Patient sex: M
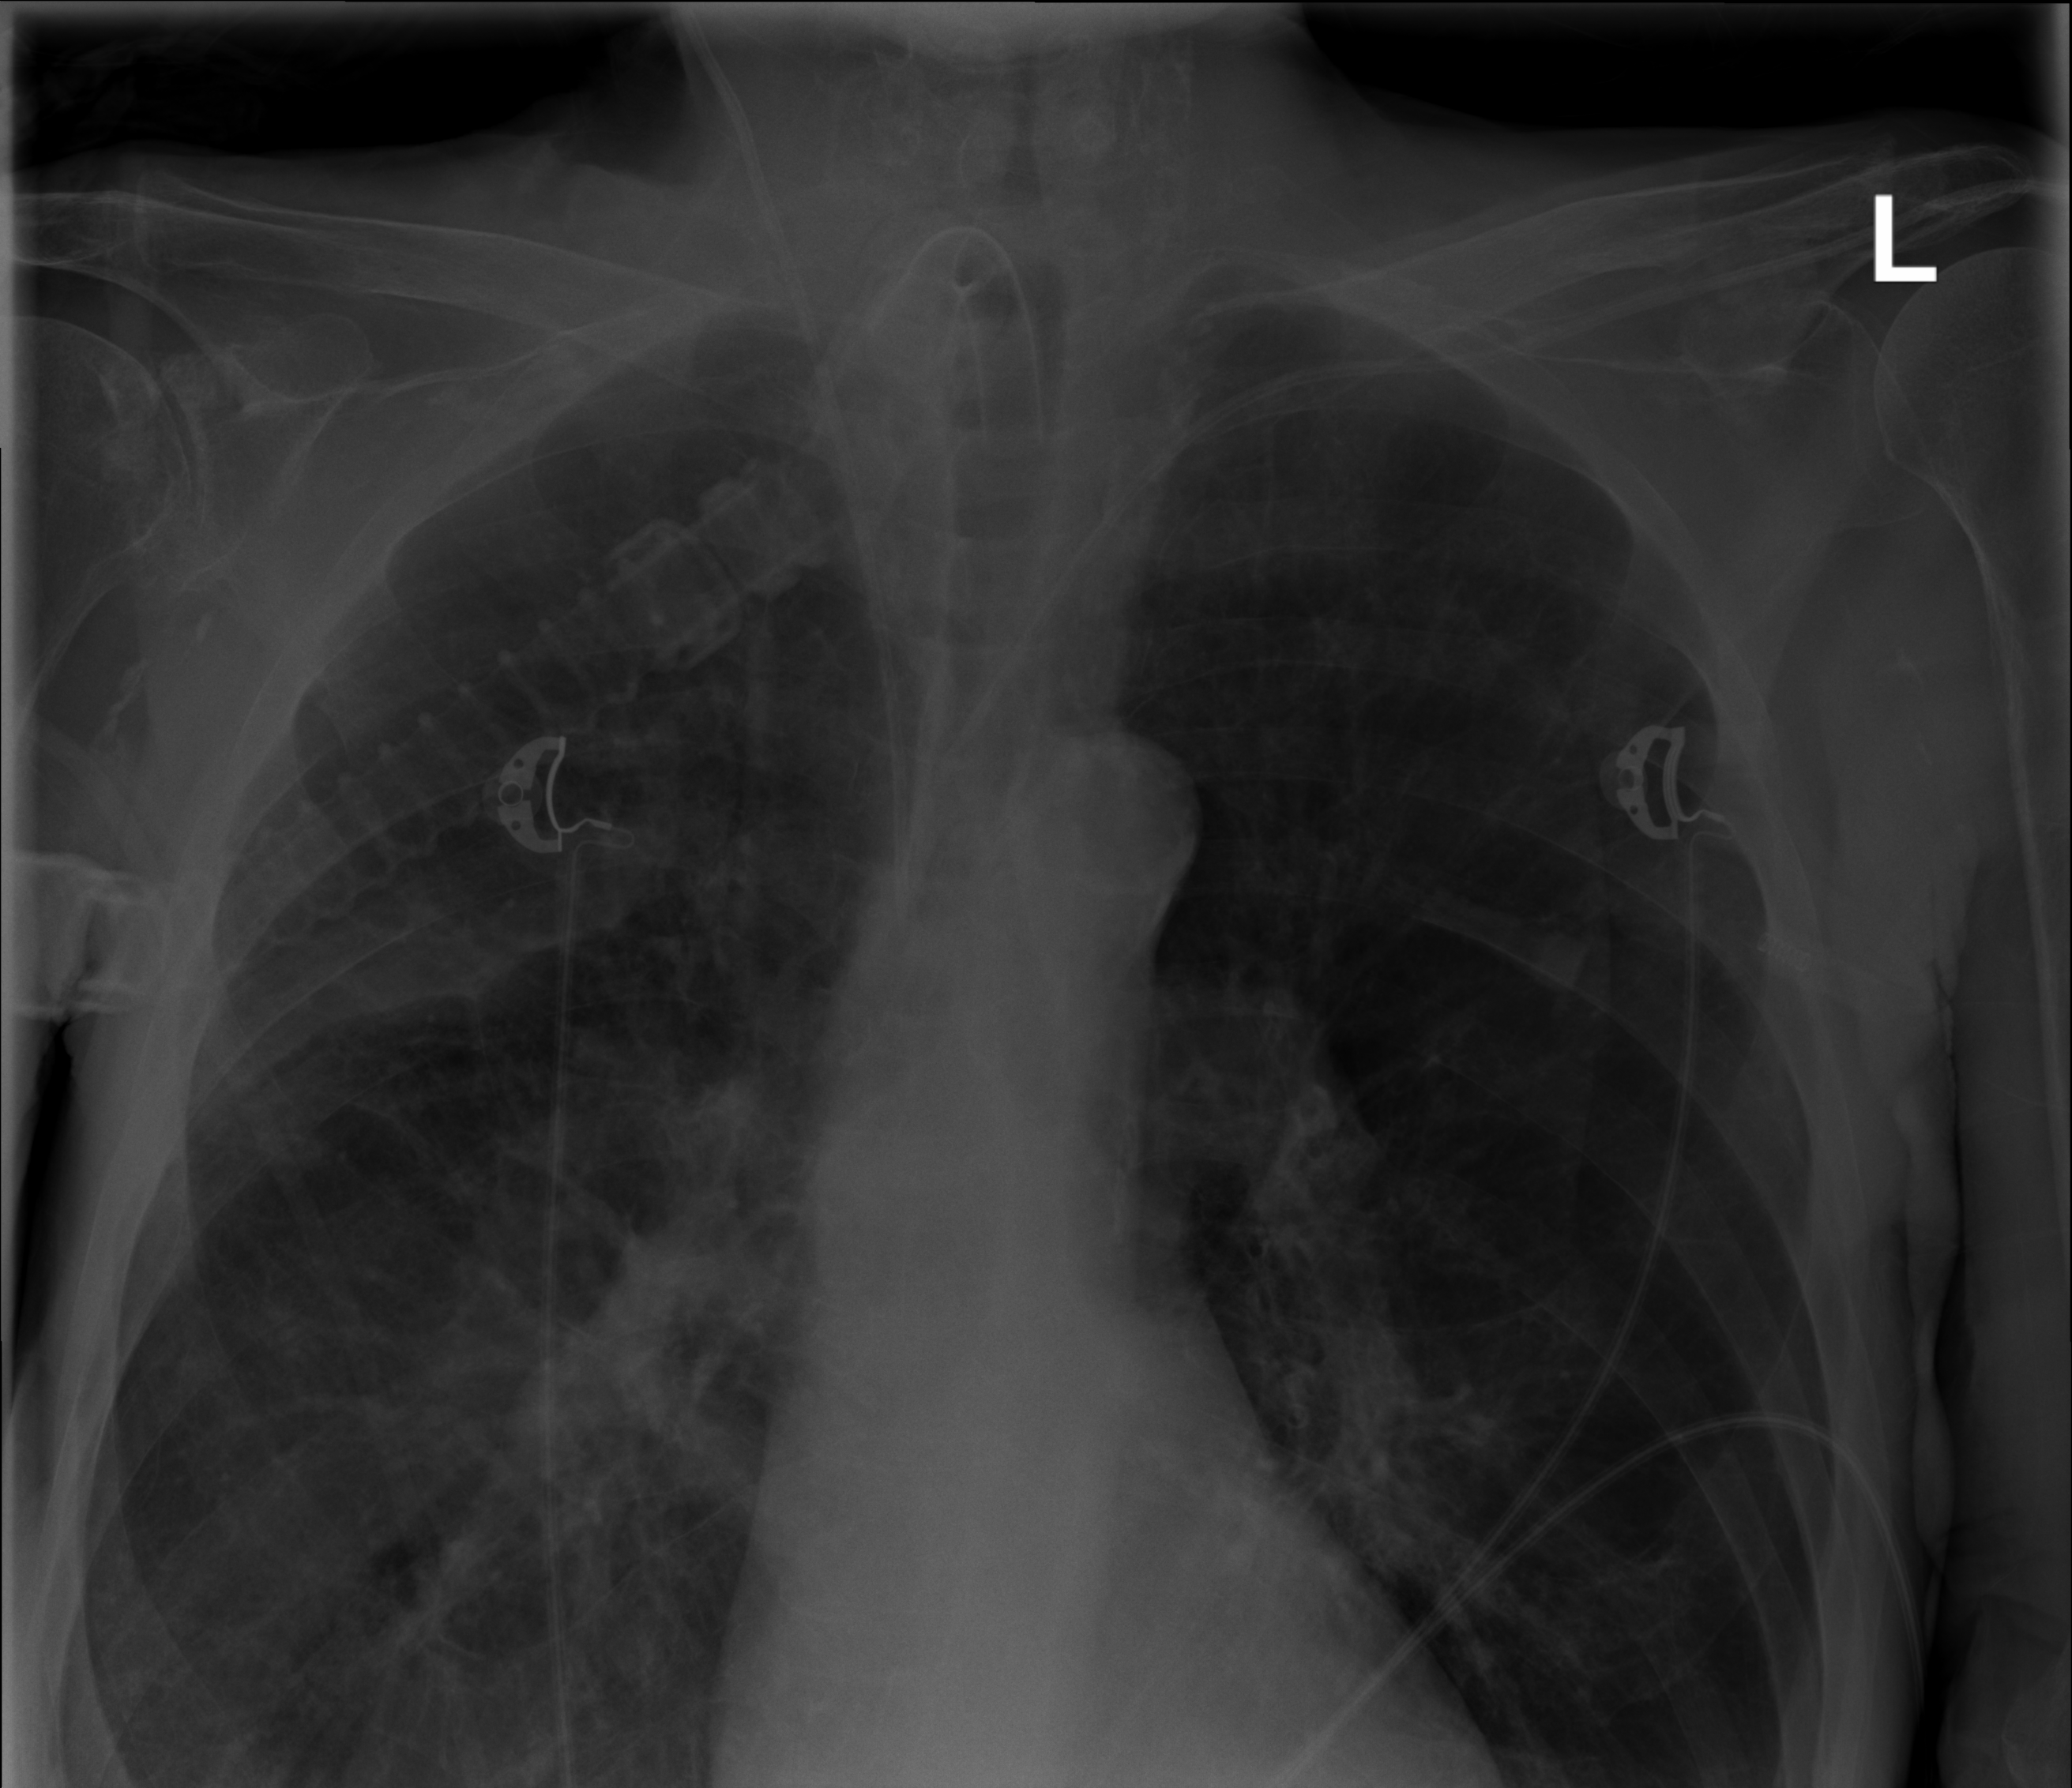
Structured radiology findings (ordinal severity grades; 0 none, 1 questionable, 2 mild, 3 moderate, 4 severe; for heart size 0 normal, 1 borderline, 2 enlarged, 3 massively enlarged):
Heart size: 1
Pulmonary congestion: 0
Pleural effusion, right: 2
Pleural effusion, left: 0
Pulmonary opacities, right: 3
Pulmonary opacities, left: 0
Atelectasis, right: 2
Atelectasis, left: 0